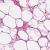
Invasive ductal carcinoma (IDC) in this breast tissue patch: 0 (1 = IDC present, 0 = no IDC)